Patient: sex M, age 72
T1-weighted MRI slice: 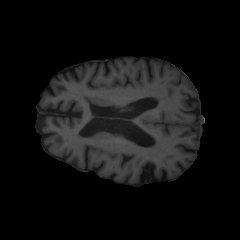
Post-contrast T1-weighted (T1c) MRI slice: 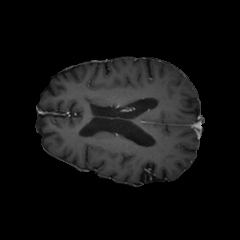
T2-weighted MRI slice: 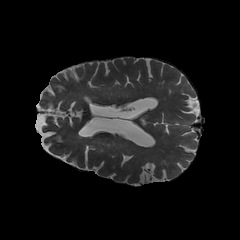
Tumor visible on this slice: no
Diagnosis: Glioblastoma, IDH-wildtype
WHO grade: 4